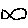
Label: fish